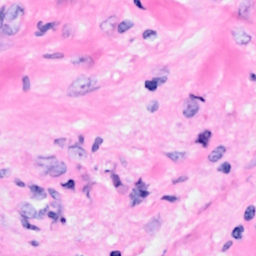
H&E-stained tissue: Breast